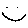
Label: smiley face